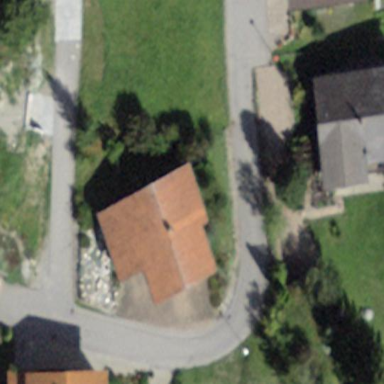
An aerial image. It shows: Simple house.